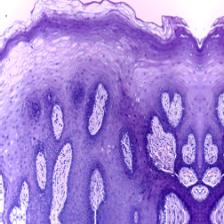
Diagnosis: Normal